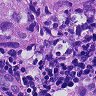
Metastatic tissue present: yes